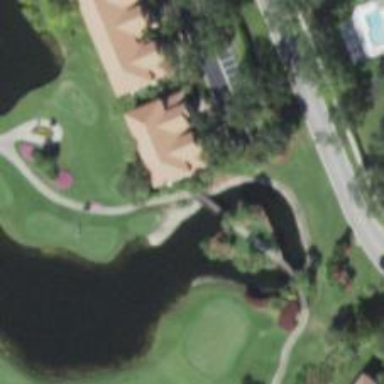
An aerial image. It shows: Path bridge with view of golf course.